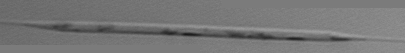
Label: Rhizosolenia